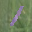
Label: 1